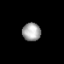
Tissue: prostate
Cell type: Epithelial cells
Senescence score: 0.3618
Nuclear area (px): 335
Mean DAPI intensity: 160.149